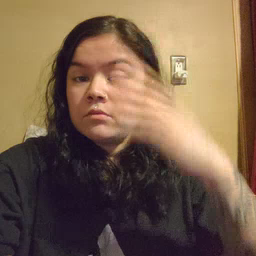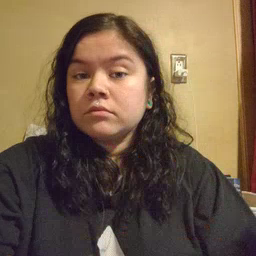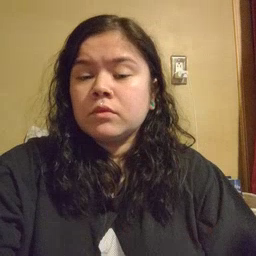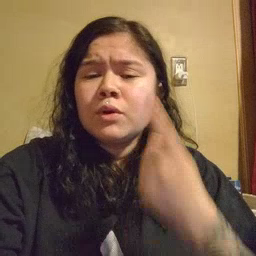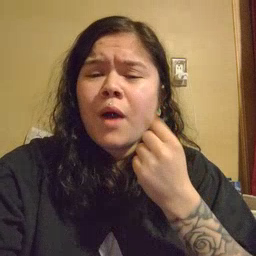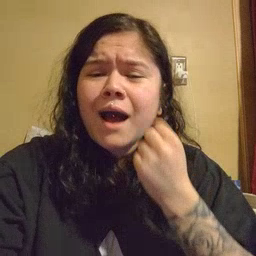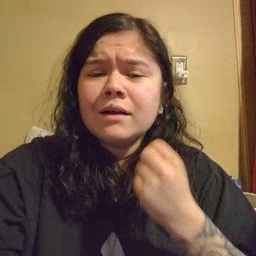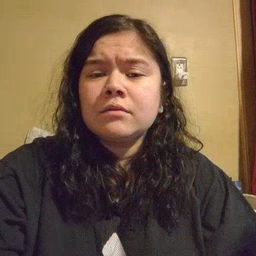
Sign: cry